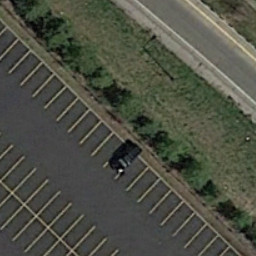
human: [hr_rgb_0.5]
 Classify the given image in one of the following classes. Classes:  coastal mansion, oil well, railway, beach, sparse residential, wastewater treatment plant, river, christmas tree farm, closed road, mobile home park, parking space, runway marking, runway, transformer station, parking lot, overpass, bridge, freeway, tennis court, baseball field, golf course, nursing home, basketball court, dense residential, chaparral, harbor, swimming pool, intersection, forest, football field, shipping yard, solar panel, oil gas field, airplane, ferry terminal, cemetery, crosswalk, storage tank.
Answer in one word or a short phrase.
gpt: parking space